Question: > Exercise 2-6. Write a function setbits(x,p,n,y) that returns x with the n bits that begin at
position p set to the rightmost n bits of y, leaving the other bits unchanged.
I have been trying to mess around with this function on paper for a good hour or two, and I am not getting anywhere.
The way I interpret the function is that a bit field, x, of arbitrary length is to look at it's 'n' bits starting 'p' places from the right-most bit. Change these 'n' bits to the same bits located in the 'n' right-most bits in a bit field, y, of arbitrary length.
Example: 'p = 7' 'n = 9' with x as the top field, y is the middle, the result is the bottom field.

---
I am having trouble determining how I could do this with arbitrary sized bit fields. Should I use 'sizeof(x) * 8' or is this unnecessary?
I would appreciate any hints you can provide to how one can make such a function.
I would also like to know any other interpretations of the exercise, possibly a version that may be easier although I am sure this one can be done. Given how long it is taking me I would appreciate a second opinion on the matter, thanks.
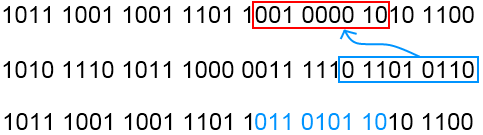
Answer: Since 'x' and 'y' are ints, you know that the size of the bit field can be no larger than the number of bits in an int.
Since this is C, assume that the right-most bit is #0, so 'p = 0, n = 1' means to replace the right-most bit in 'x'.
What you want to do is:
1. create a bitmask -- a number with the right-most n bits set to 1 and all the rest 0;
2. bitwise and the bitmask with y to extract the right-most n bits of y and shift it left p bits;
3. shift the bitmask p bits to the left to create a bitmask that will operate on n bits starting at position p;
4. bitwise and the inverse shifted bitmask with x to mask out the bits you want to replace;
5. bitwise or the result of 2 and 4 to get your answer.
Rollover to see it in code:
>